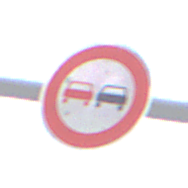
Verkehrszeichen: Ueberholverbot
Umgebung: Outdoor, Nature
Tageszeit: MorningAfternoon
Wetter: PartlyCloudy
Licht: Natural
Jahreszeit: Autumn
Kontrast: LowContrast